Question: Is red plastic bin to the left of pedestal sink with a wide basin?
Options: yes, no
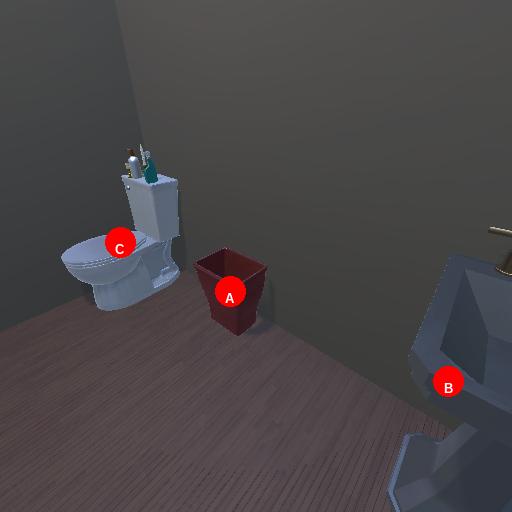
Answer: yes